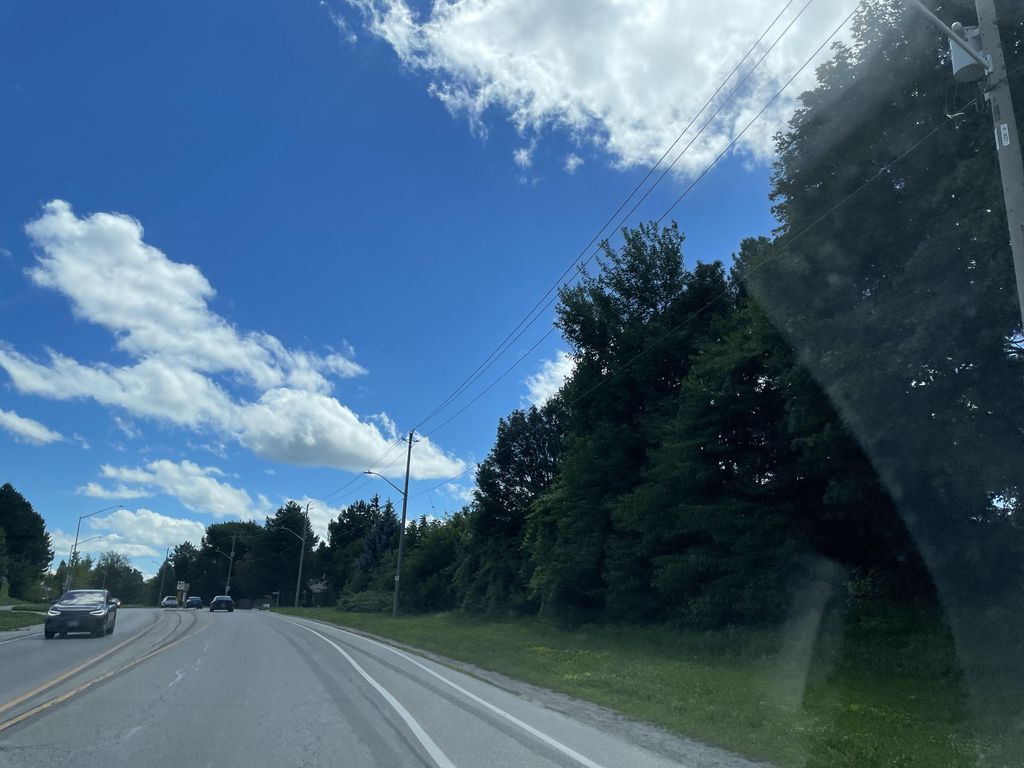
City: kitchener-waterloo